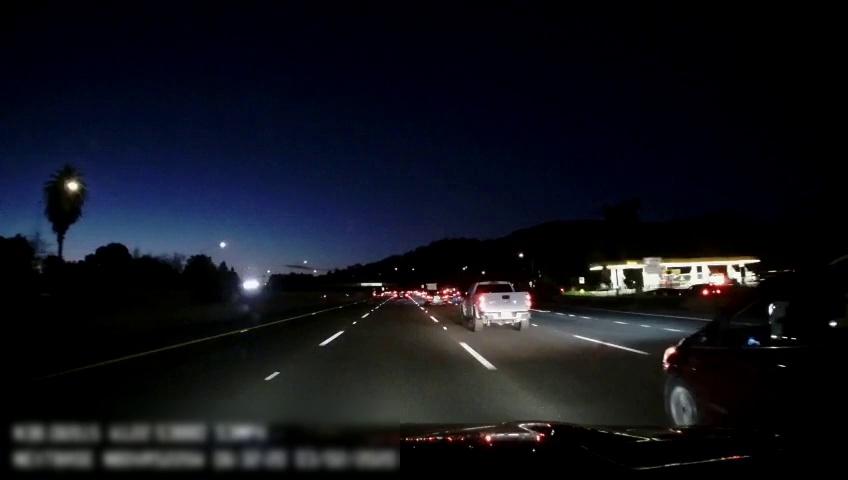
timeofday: Night
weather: Other
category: Drivable Space
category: Vehicles | Truck
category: Vehicles | Car
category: Vehicles | Truck
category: Vehicles | Car
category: Vehicles | Car
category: Vehicles | Car
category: Vehicles | Other LV
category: Lanes | Alternate Lane
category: Lanes | Current Lane
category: Lanes | Current Lane
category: Lanes | Alternate Lane
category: Lanes | Alternate Lane
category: Lanes | Alternate Lane